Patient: sex M, age 17
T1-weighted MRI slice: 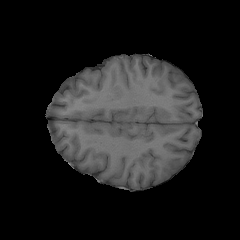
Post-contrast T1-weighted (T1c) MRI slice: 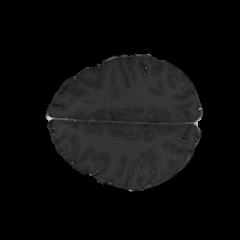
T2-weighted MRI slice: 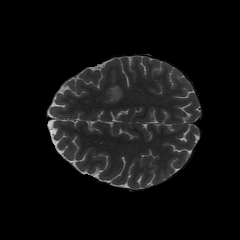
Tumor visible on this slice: yes
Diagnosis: Astrocytoma, IDH-mutant
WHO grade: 4